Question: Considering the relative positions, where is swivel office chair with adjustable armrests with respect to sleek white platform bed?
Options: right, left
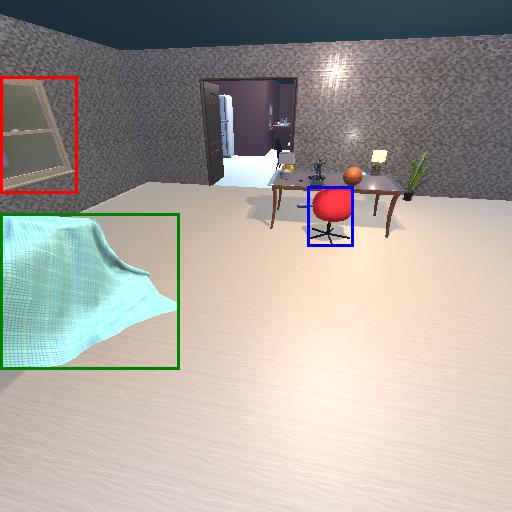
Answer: right